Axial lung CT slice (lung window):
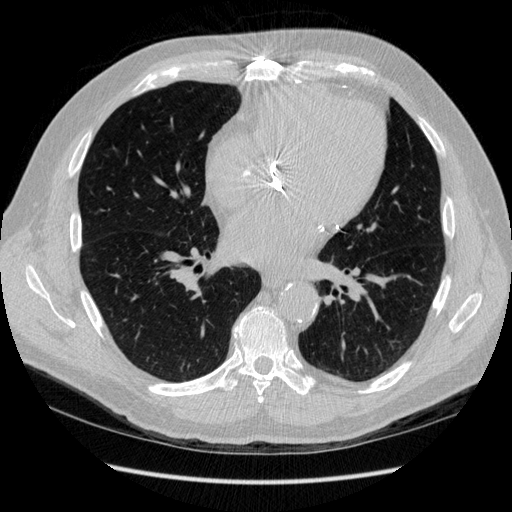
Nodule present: no